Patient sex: M
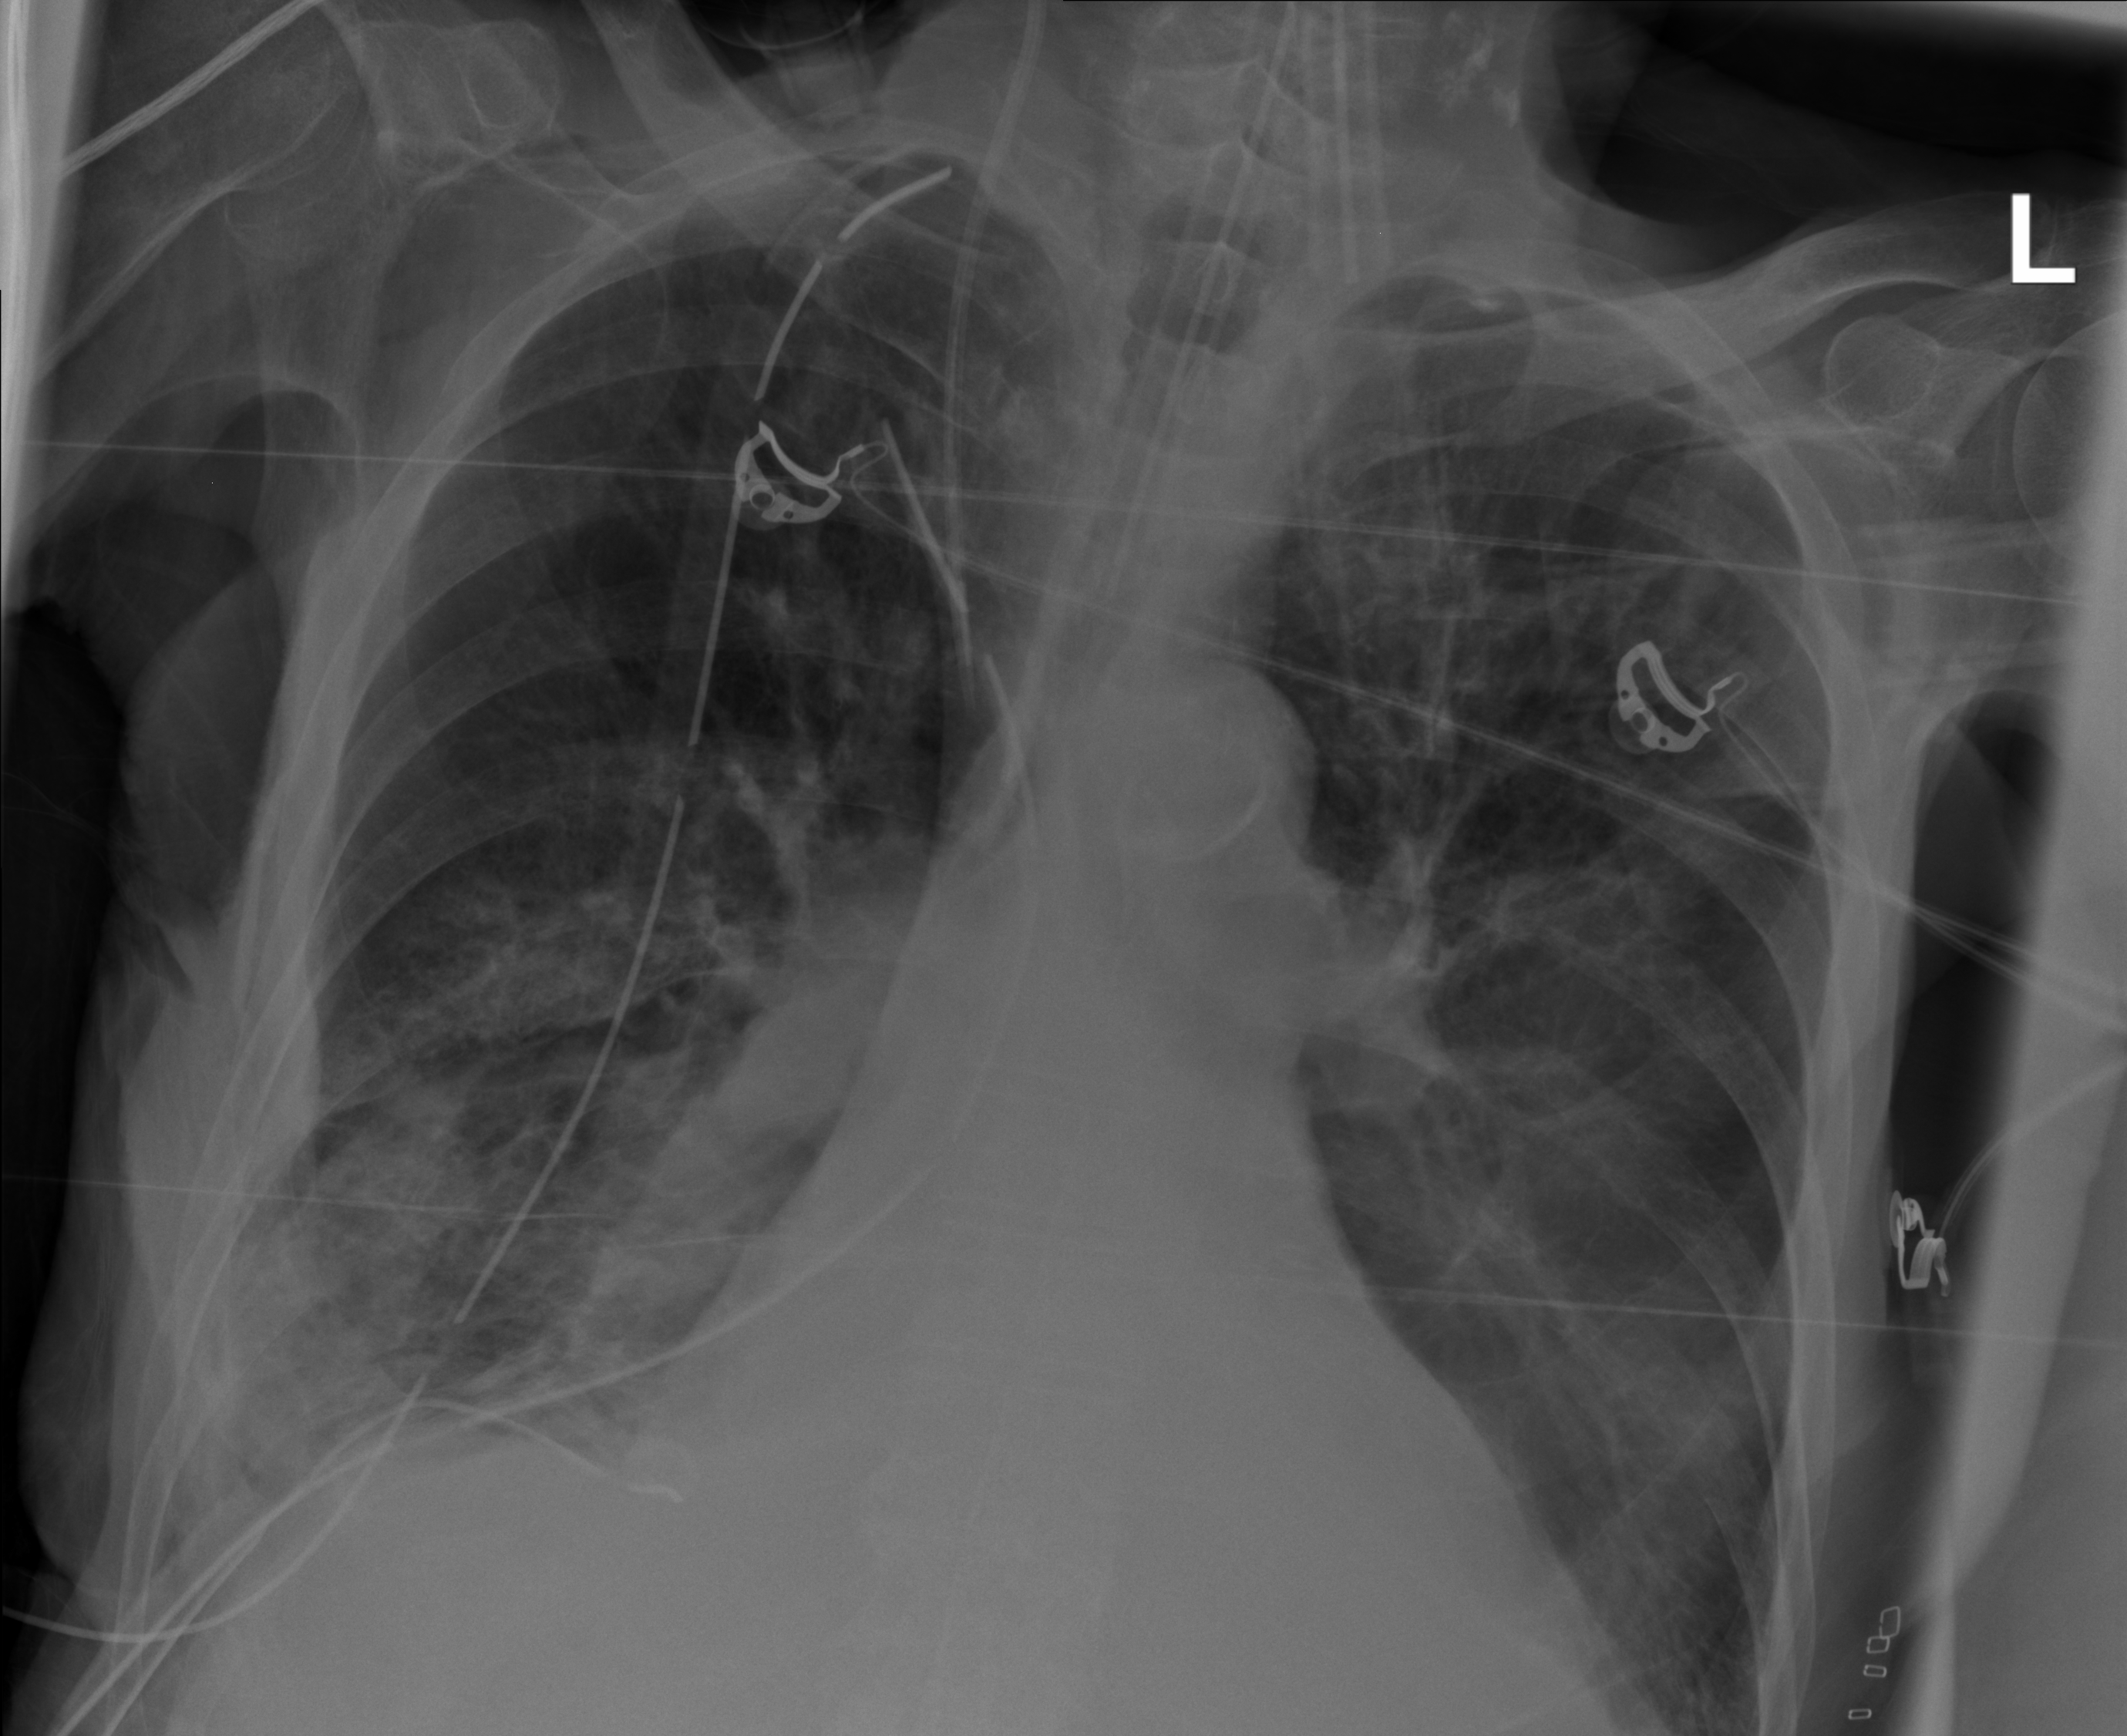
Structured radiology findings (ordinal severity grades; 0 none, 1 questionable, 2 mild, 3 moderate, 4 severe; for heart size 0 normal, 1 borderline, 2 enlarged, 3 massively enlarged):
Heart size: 1
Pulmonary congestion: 0
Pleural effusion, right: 2
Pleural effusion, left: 0
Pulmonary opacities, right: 3
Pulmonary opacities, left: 2
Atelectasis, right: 2
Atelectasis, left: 2